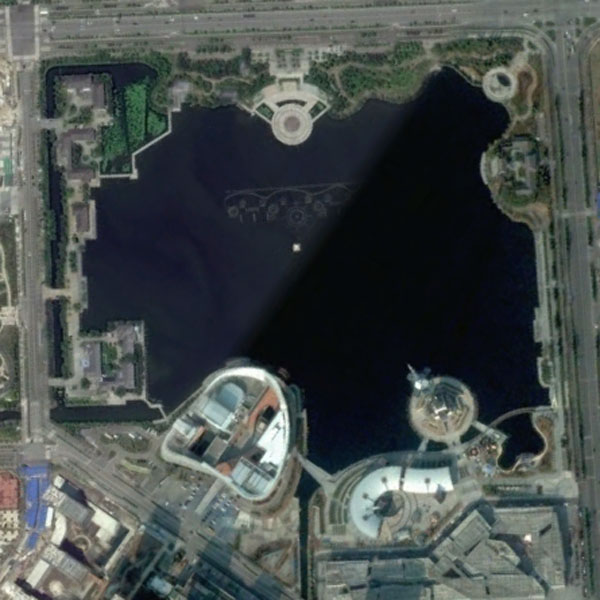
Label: Park